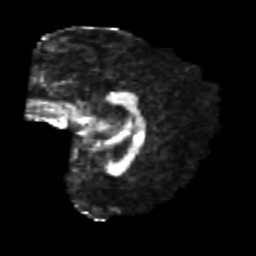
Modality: FA
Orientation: sagittal
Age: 25
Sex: female
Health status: healthy
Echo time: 0.074 s